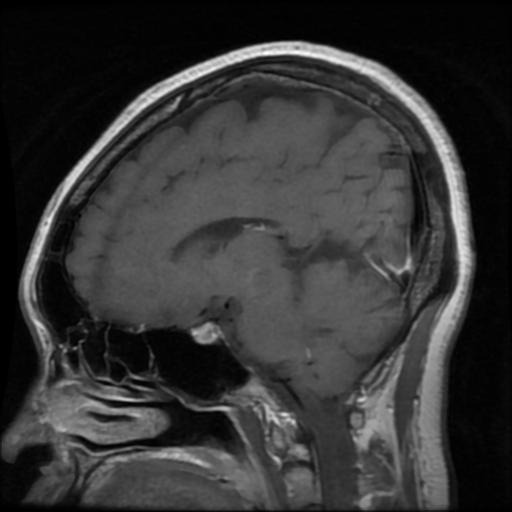
Label: pituitary